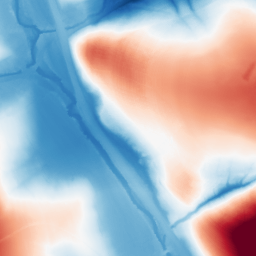
Category: morphological
Decomposition family: morphological
Decomposition parameters: operation: average
size: 100
Upsampling method: bicubic_16x
Upsampling parameters: scale: 16
Upsampling scale: 16